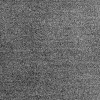
Atmospheric dust classification: dusty